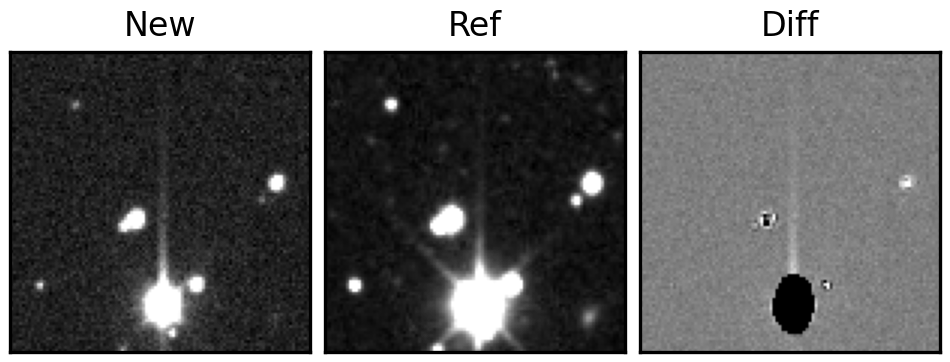
Label: bogus